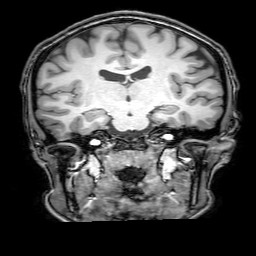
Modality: T1w
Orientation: sagittal
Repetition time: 0.00828 s
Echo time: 0.00388 s